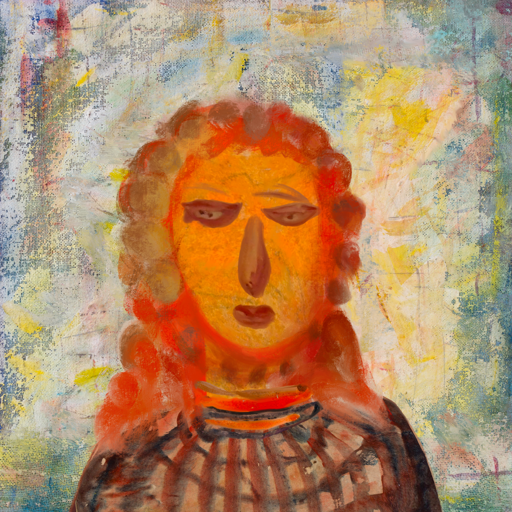
Background: Irani, Head And Neck Front: Sisters, Face Front: Pious_Lady, Bust: Orphan, Hair Front: Rupkatha, Head Accessory: Blank, Second Necklace: Blank, Necklace: Experience, Baby: Blank